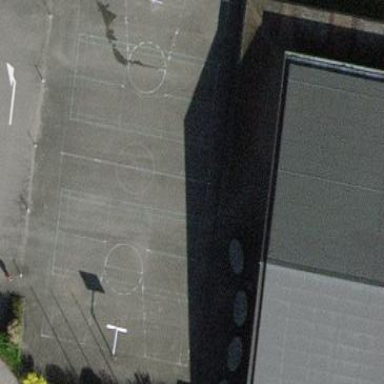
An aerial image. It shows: Basketball court with asphalt surface.